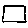
Label: square